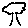
Label: tree